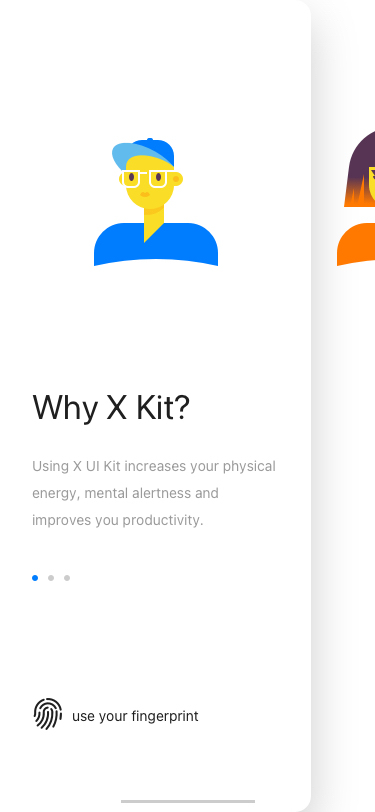
Text in this UI design:
Why X Kit?
Using X UI Kit increases your physical energy, mental alertness and improves you productivity.
use your fingerprint